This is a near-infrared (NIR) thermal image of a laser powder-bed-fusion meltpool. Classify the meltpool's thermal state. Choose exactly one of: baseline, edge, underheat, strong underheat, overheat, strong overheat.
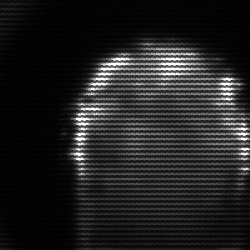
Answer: baseline